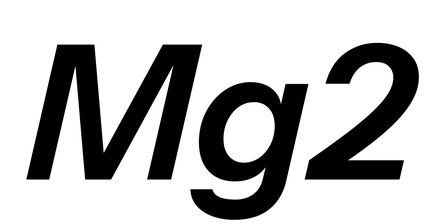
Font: InstrumentSans-Italic_SemiBold_Italic